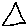
Label: triangle